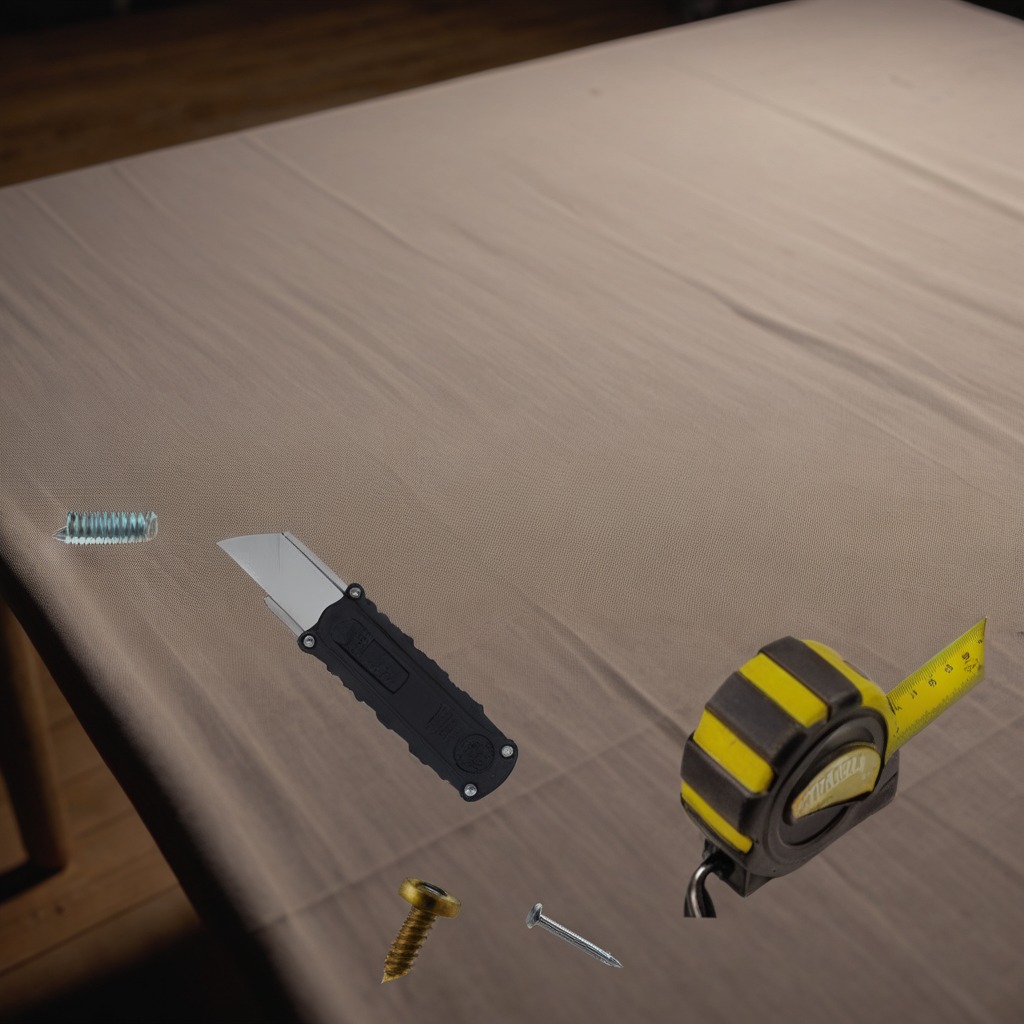
A utility knife, a measuring tape, a metal machine screw, an iron nail, and a coiled metal spring are lying on the wooden table.